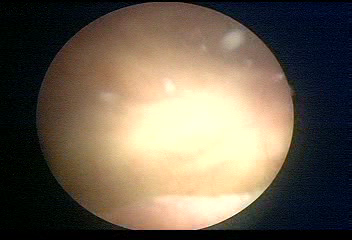
Modality: WLC
Class: Normal mucosa
Bladder cancer association: No